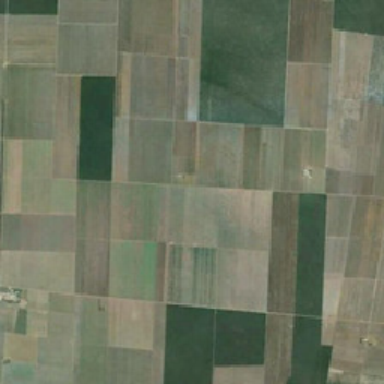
Green wheat yellow land interpenetration .